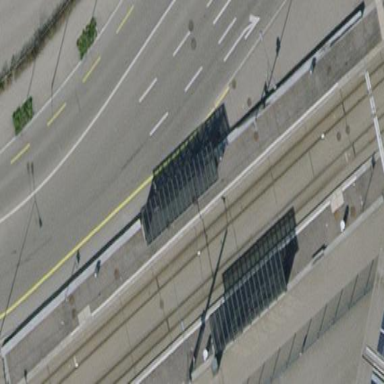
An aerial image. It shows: Platform at the railway station with shelter for public transport.